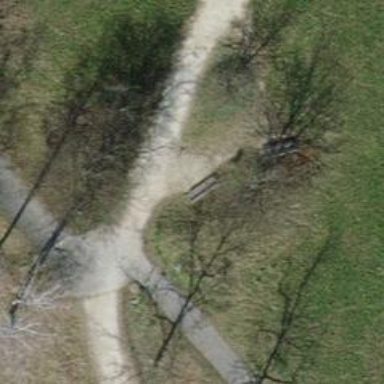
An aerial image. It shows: Brown bench in the vicinity.